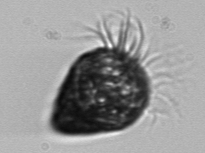
Label: Ciliophora